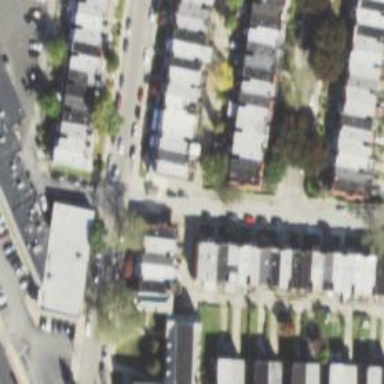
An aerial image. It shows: Alleyway designated as service road.